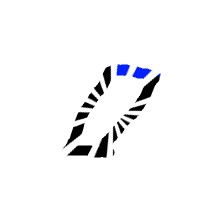
Shape: parallelogram